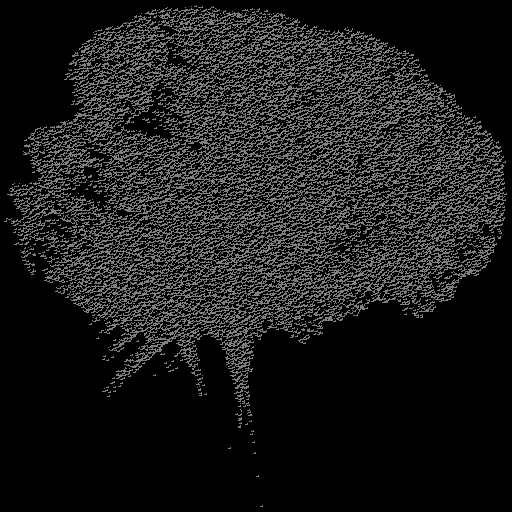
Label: broccoli